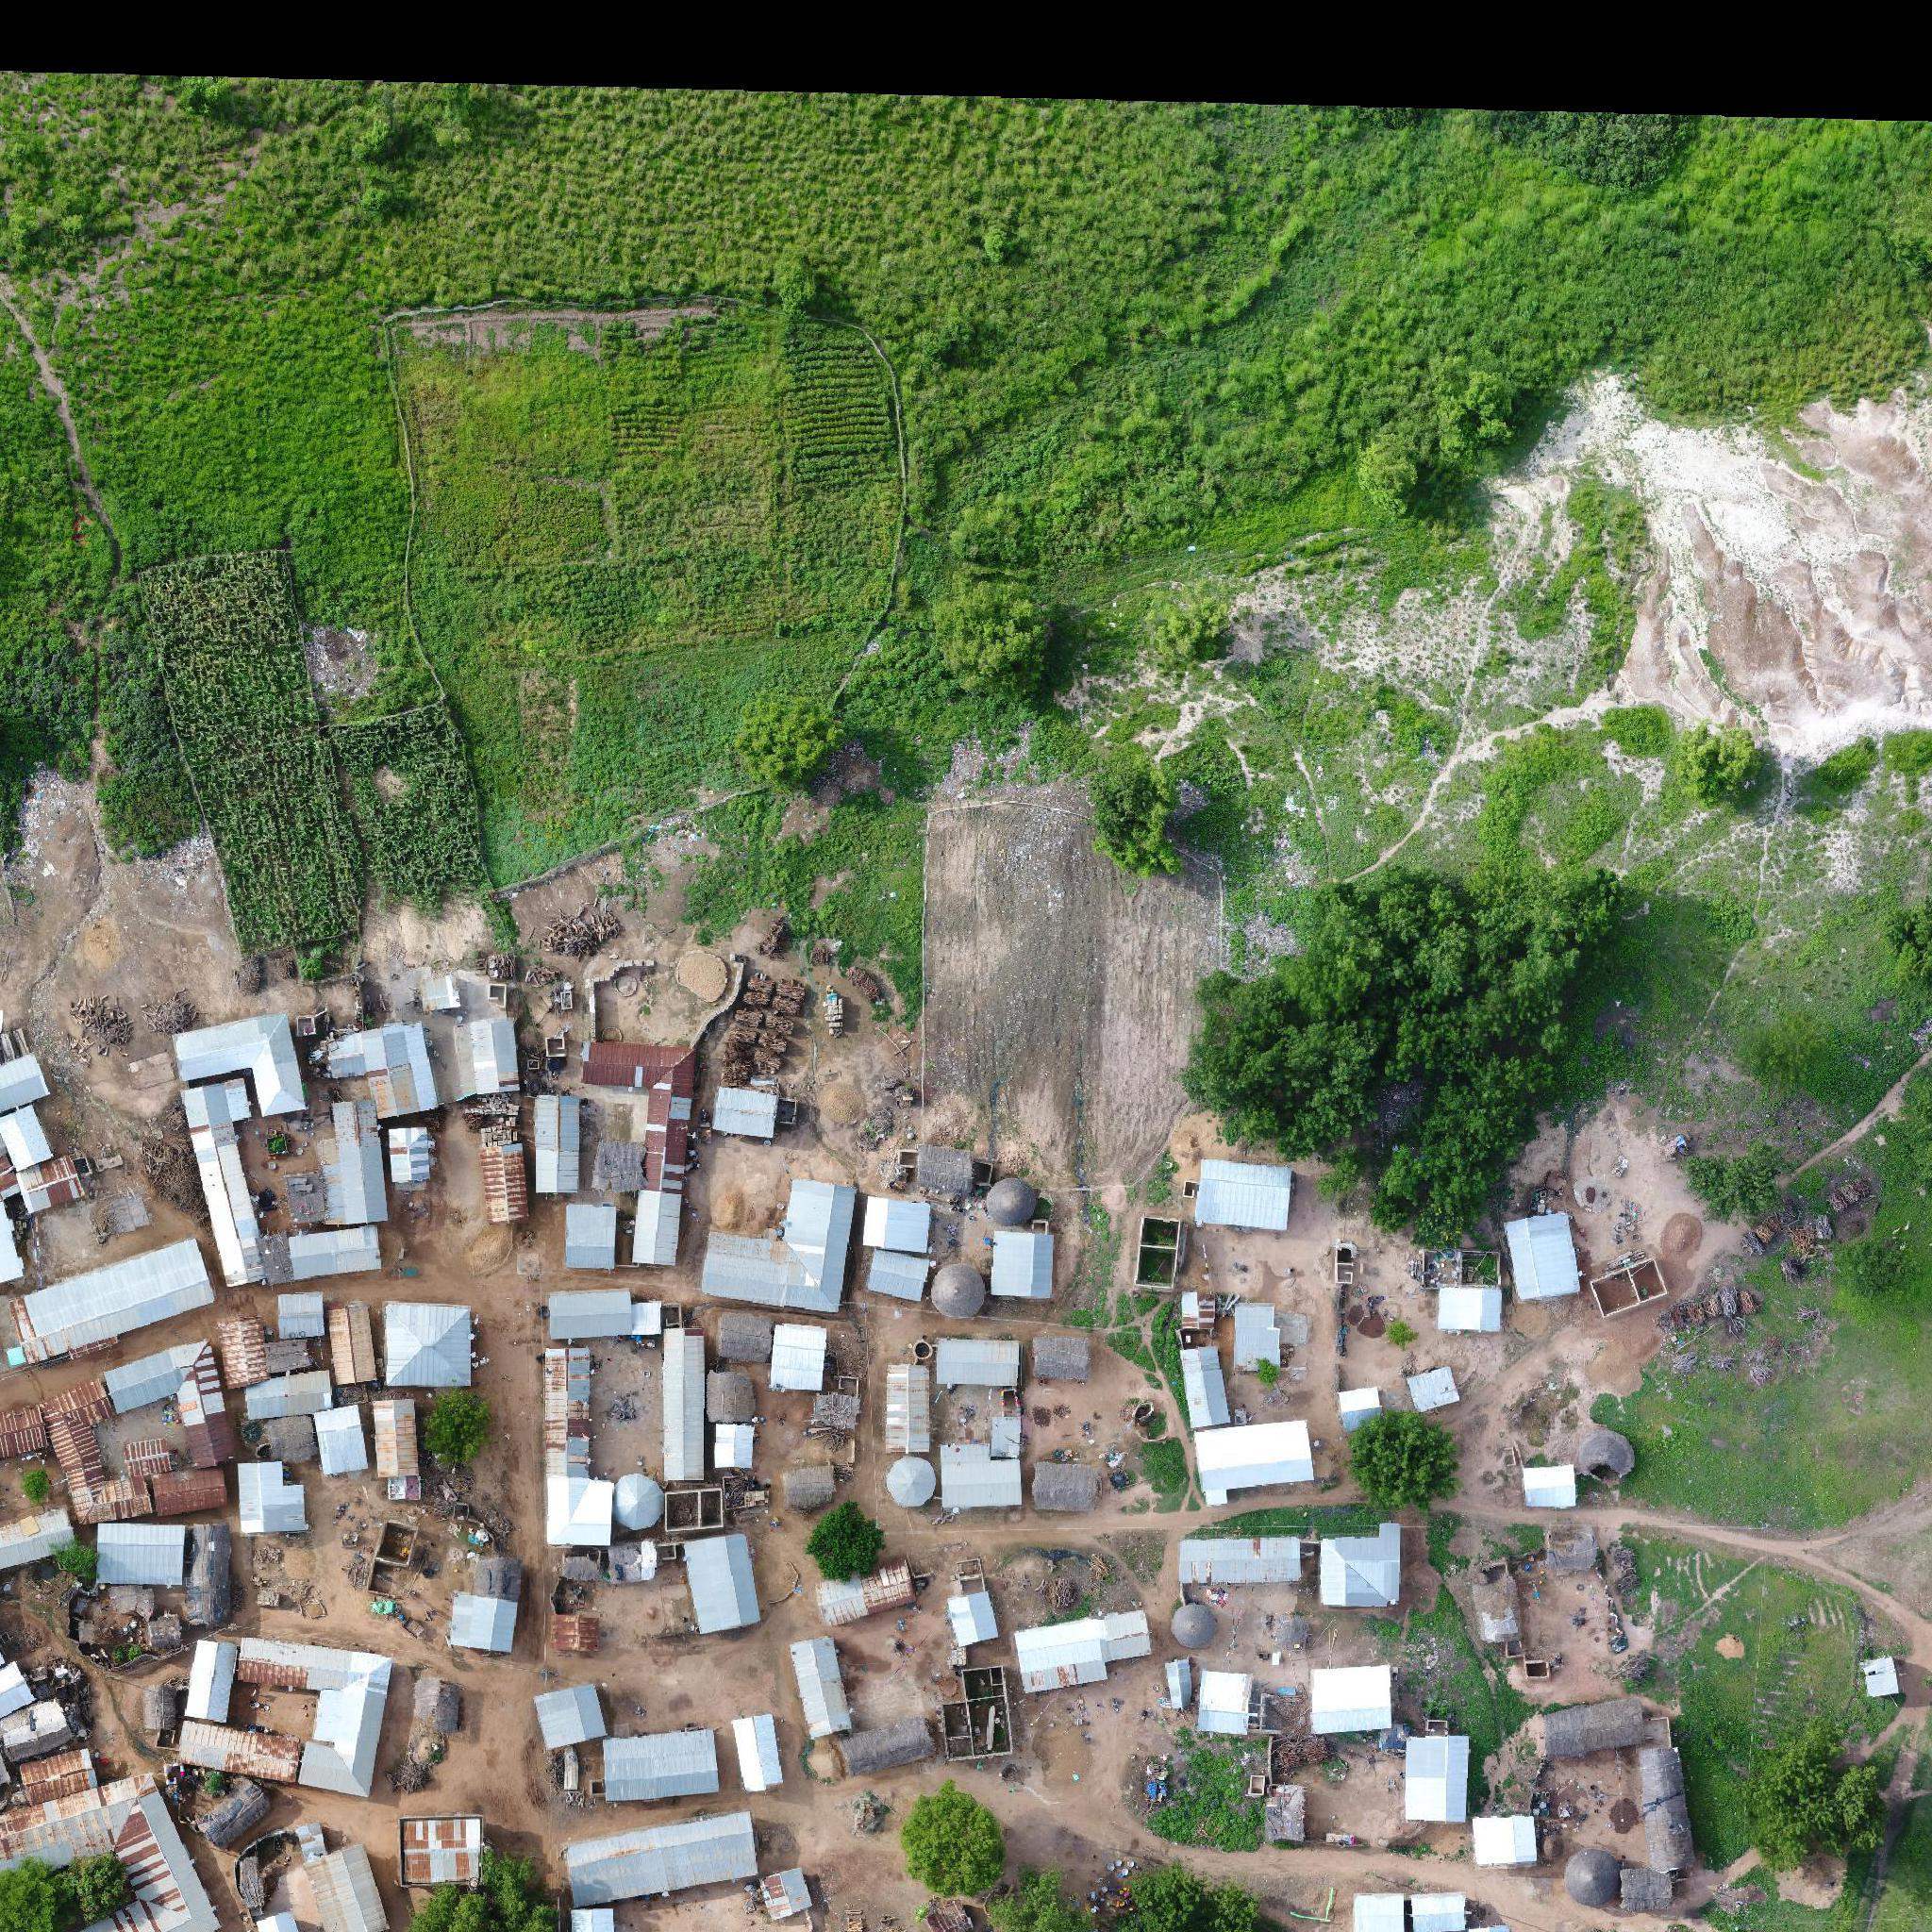
Biome: West Sudanian savanna